Question: I have PreferenceActivity with some sample content:
'''
<?xml version="1.0" encoding="utf-8"?>
<PreferenceScreen xmlns:android="http://schemas.android.com/apk/res/android">
<PreferenceCategory
android:title="First Category"
android:key="first_category">
<CheckBoxPreference
android:key="perform_updates"
android:summary="Enable or disable data updates"
android:title="Enable updates"
android:defaultValue="true"
/>
<ListPreference
android:key="updates_interval"
android:title="Updates interval"
android:summary="Define how often updates will be performed"
android:defaultValue="1000"
android:entries="@array/updateInterval"
android:entryValues="@array/updateIntervalValues"
android:dependency="perform_updates"
/>
</PreferenceCategory>
<PreferenceCategory
android:title="Second Category"
android:key="second_category">
<EditTextPreference
android:key="welcome_message"
android:title="Welcome Message"
android:summary="Define the Welcome message to be shown"
android:dialogTitle="Welcome Message"
android:dialogMessage="Provide a message"
android:defaultValue="Default welcome message"/>
</PreferenceCategory>
</PreferenceScreen>
'''
As all of you know, it's looking incredibly ugly in all Androids before 4.0. Now the idea is to create custom theme and apply it to the activity. I want to make the ListView look like on the picture below:

I can adjust the separators ("Personalizacja", "Informacje[...]") by overriding '<item name="listSeparatorTextViewStyle">'... but the real question is: how do I create such background with rounded corners for separate groups? I'm not able to find out any way to set custom style to first/last element in the group.
I'd be thankful for any ideas. But please note that I want to achieve it via styles & themes only.
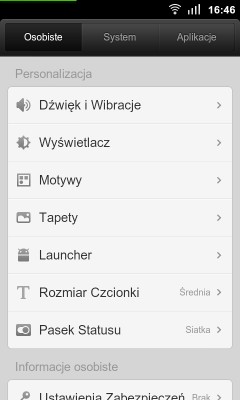
Answer: I think the effect can be achieved for an android ListView. The main feature of the ListView is to recycle its row entries so that they don't have to be instantiated for every list entry.
The trick is to create multiple list element layouts and to swap them in in your ListAdapater. So you would basically have list entry for the group header, the group top element, the group middle elements and the group bottom element. All in all 4 different layout "templates" that your ViewHolder in your adapter should hold on to.
The following image describes the different layout segments: